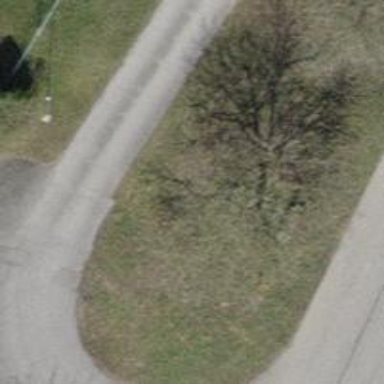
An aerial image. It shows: Bench.